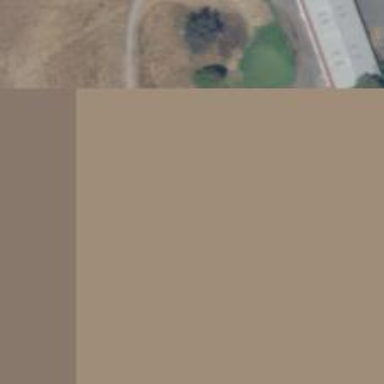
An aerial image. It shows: Path for both road and golf.